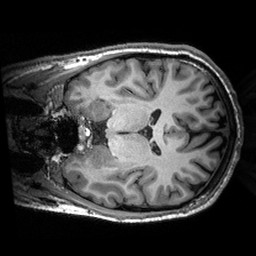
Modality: T1w
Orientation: coronal
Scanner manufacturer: siemens
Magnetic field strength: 3 T
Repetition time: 2.53 s
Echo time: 0.00288 s